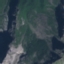
Land use / land cover class: HerbaceousVegetation